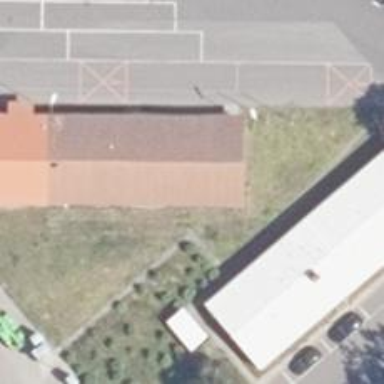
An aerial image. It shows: Government office belonging to the customs department.